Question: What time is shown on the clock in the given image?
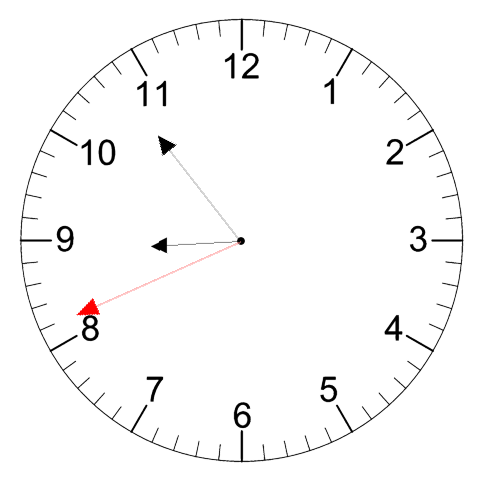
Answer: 08:53:41